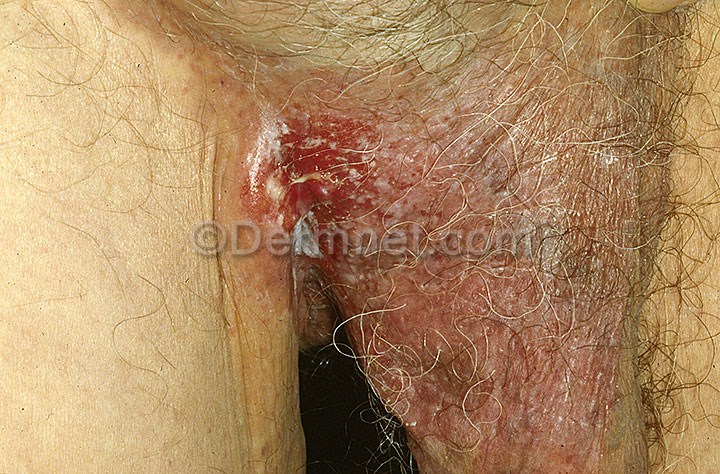
Disease: Actinic Keratosis Basal Cell Carcinoma and other Malignant Lesions